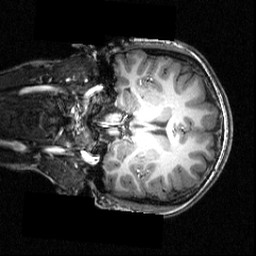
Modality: T1w
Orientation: coronal
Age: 19
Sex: female
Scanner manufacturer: siemens
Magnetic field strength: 3.951 T
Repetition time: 1.5 s
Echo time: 0.00335 s